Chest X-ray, PA view. Patient: 53 years old, sex F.
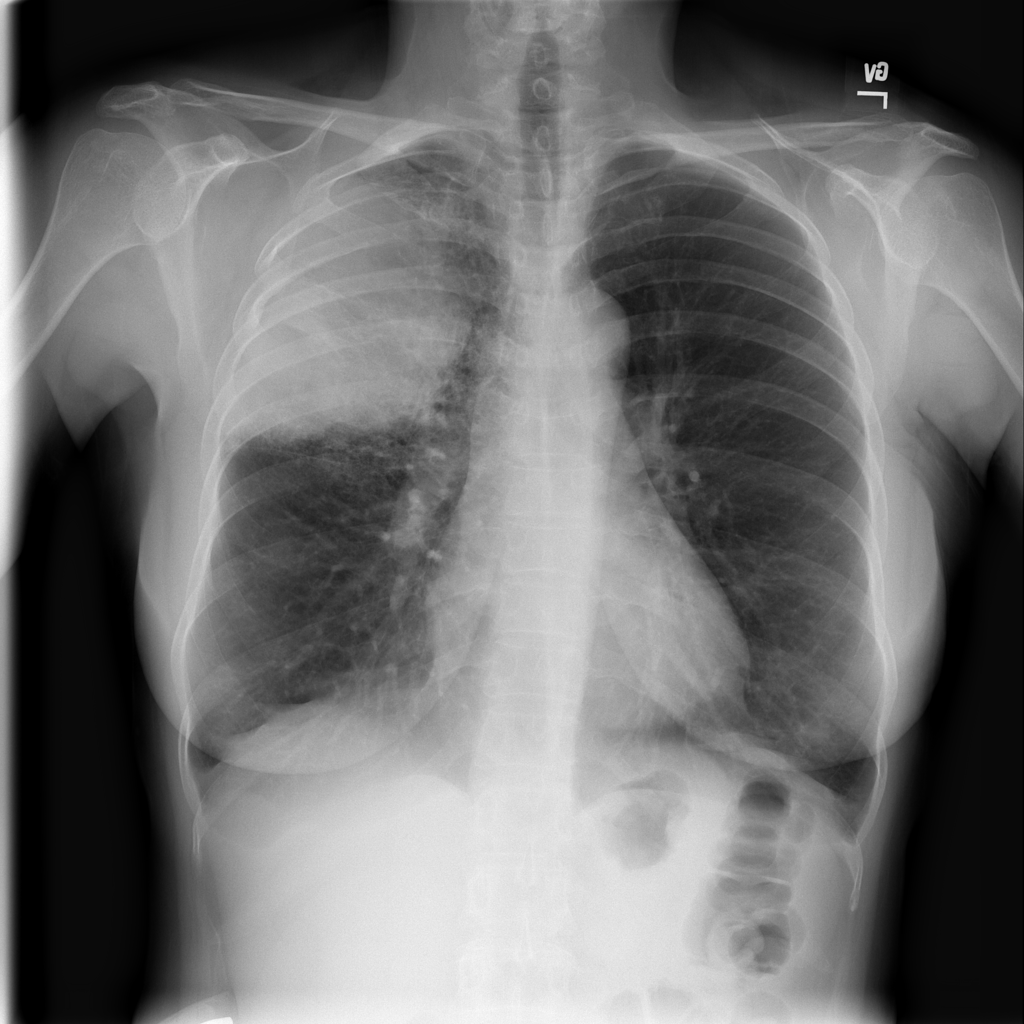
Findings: Mass